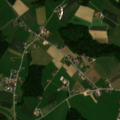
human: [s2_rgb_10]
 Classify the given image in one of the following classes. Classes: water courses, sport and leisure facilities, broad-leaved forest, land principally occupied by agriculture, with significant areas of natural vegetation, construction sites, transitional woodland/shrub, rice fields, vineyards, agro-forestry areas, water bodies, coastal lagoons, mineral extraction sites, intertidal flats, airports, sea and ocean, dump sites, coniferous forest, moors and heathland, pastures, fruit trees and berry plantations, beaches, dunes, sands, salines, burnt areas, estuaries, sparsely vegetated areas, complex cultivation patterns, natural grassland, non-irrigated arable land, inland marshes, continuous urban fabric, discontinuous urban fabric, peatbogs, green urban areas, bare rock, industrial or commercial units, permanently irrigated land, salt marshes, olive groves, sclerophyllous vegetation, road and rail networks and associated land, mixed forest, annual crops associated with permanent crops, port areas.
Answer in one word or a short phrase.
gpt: discontinuous urban fabric, non-irrigated arable land, pastures, complex cultivation patterns, land principally occupied by agriculture, with significant areas of natural vegetation, mixed forest